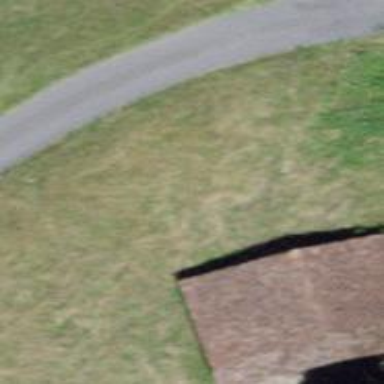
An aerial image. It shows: Isolated dwelling in the countryside.